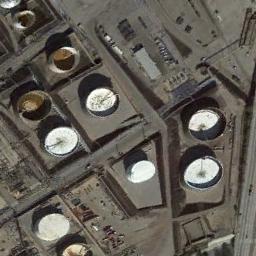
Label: storage_tank